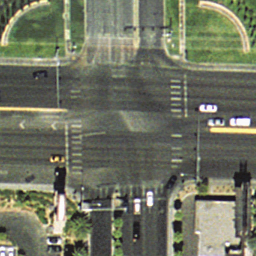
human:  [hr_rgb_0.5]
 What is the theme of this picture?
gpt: intersection

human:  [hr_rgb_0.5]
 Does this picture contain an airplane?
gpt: no

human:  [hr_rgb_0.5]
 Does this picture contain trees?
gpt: yes

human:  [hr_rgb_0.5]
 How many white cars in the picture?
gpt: five

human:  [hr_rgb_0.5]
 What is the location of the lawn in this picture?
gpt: up